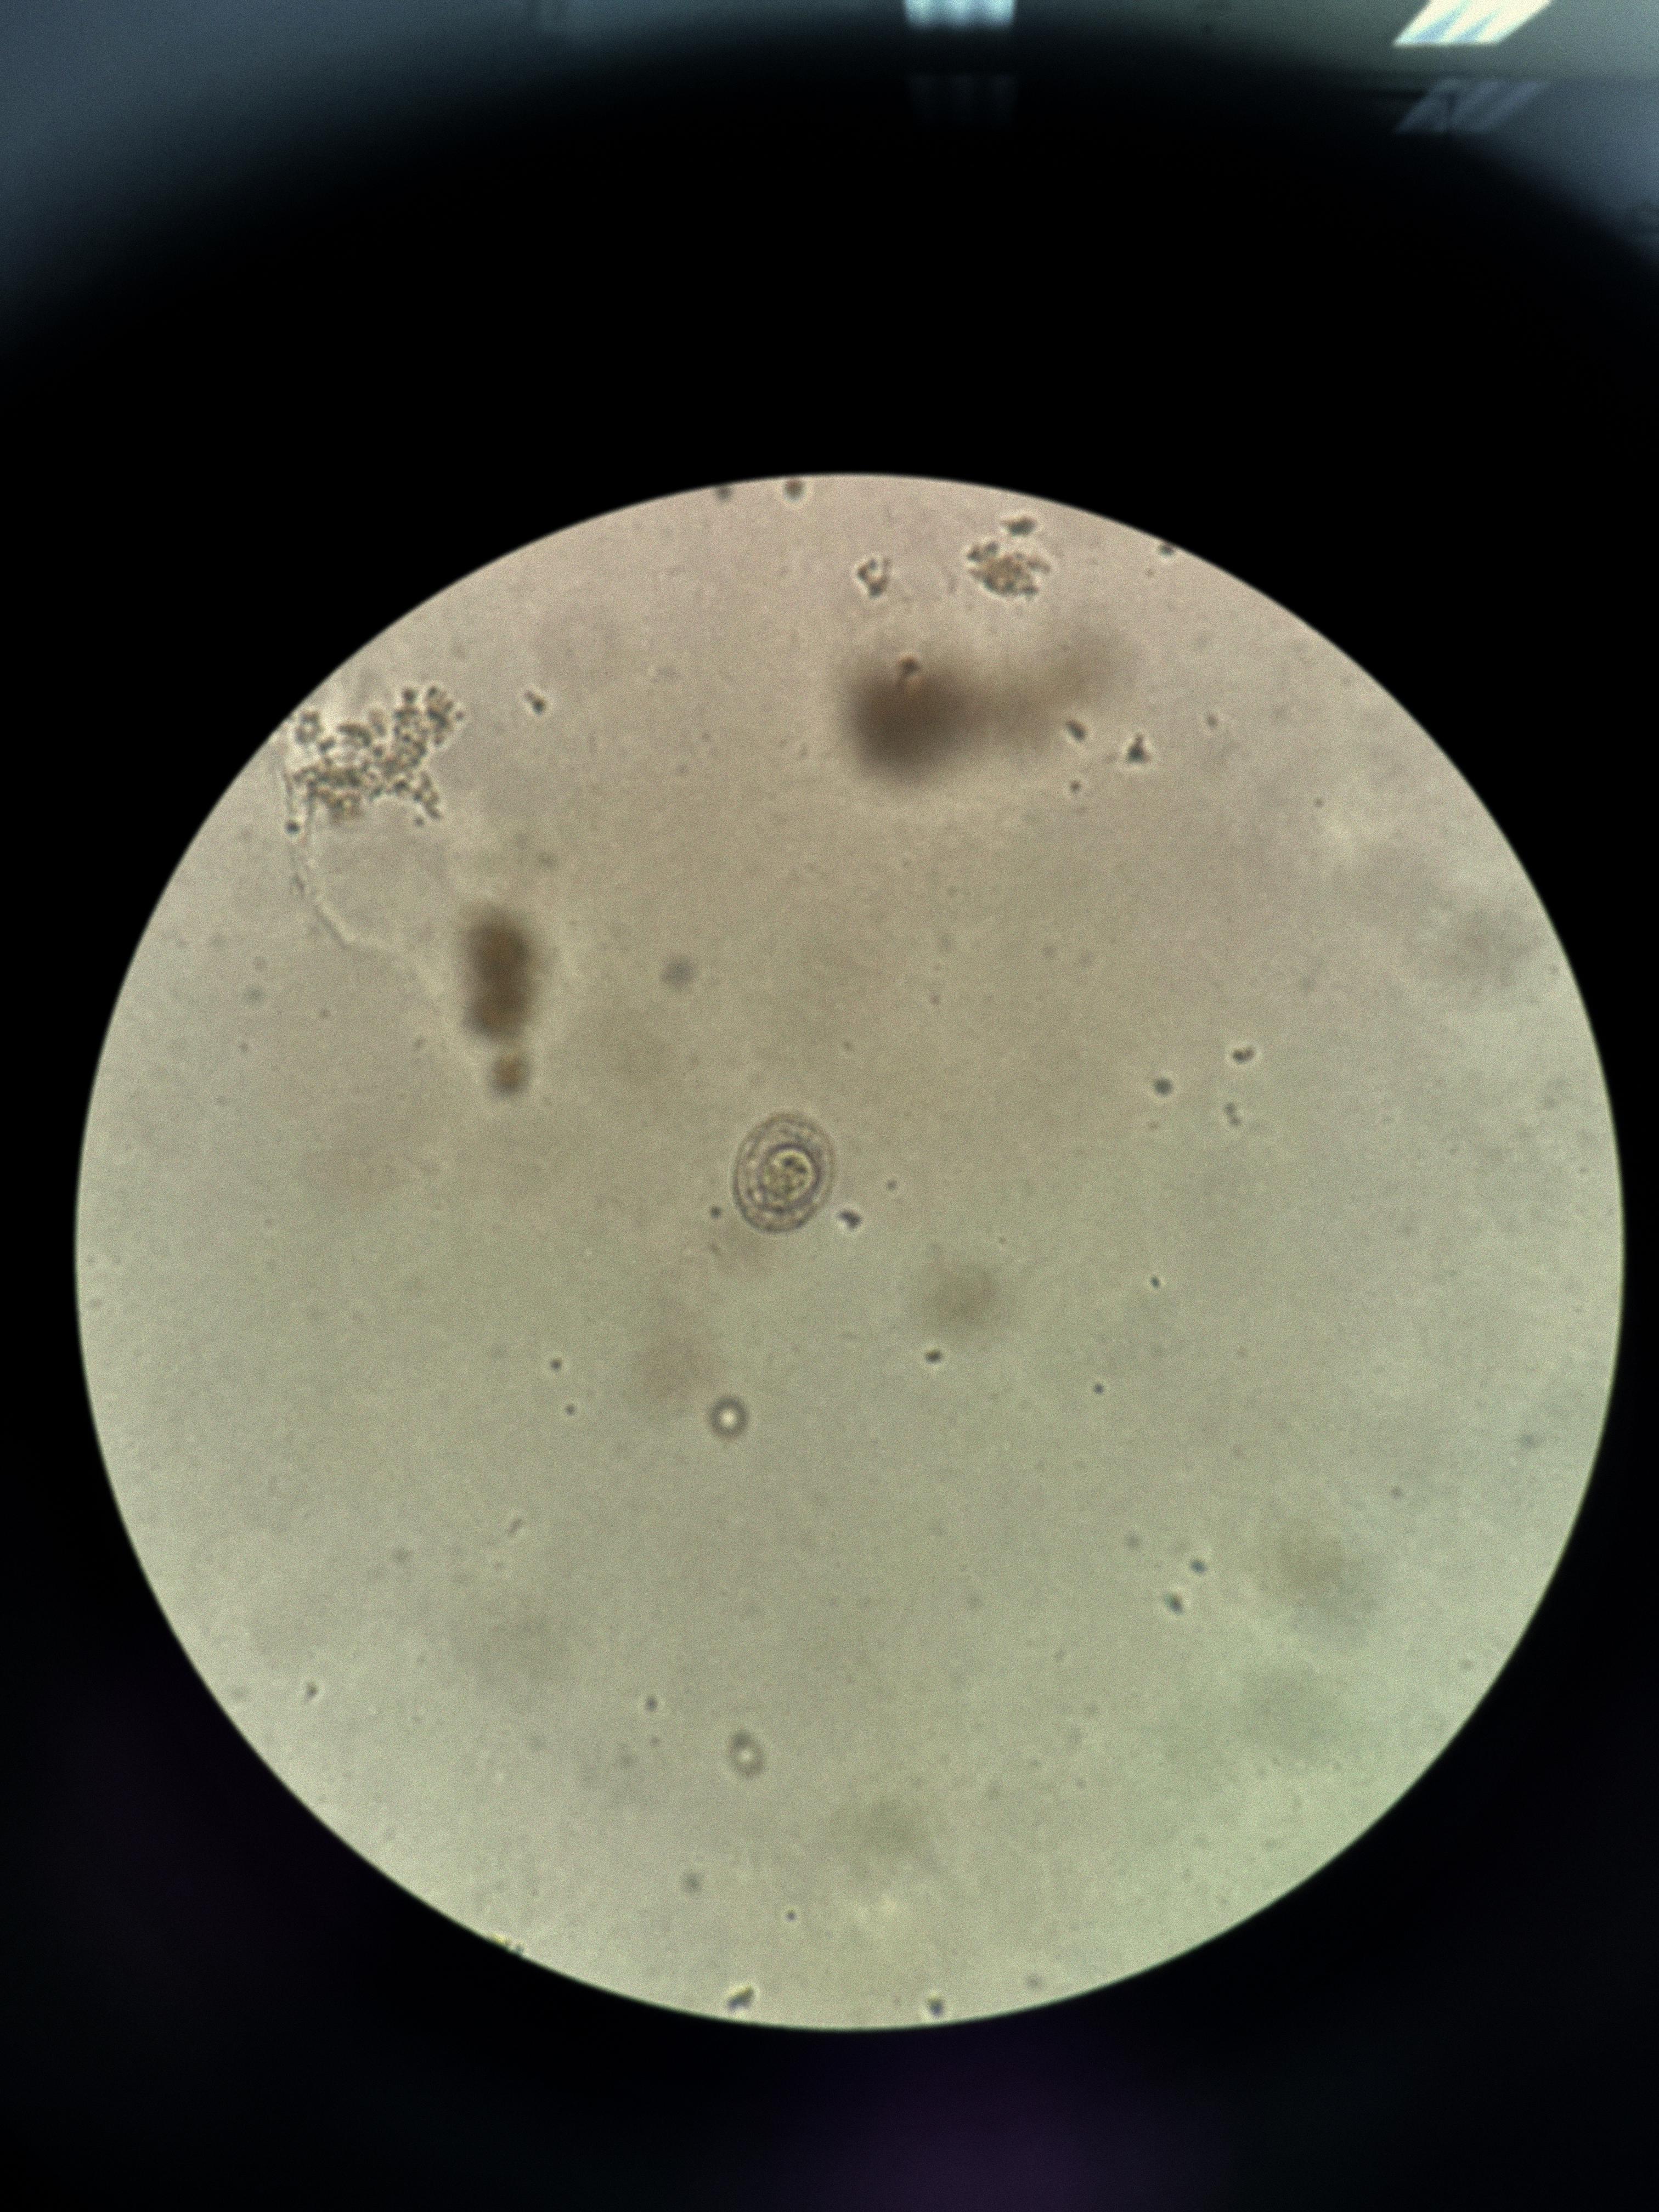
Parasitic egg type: Hymenolepis nana